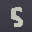
Label: 5